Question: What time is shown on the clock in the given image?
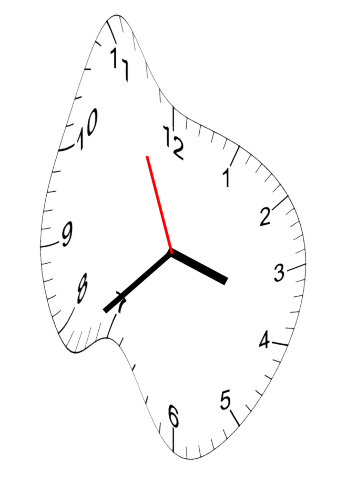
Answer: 03:37:56